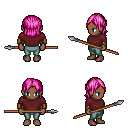
a pixel art fantasy rpg character, female body template, human, dark skin, maroon long-sleeve shirt, teal pants, pink long bangs hairstyle, leather bracers, spear, four views (front, back, left, right), 2x2 character sprite sheet, small pixel art, hard edges, no anti-aliasing